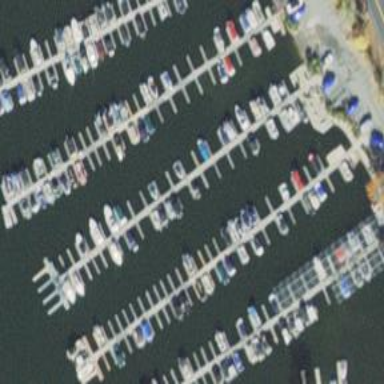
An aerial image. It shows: Man-made pier.